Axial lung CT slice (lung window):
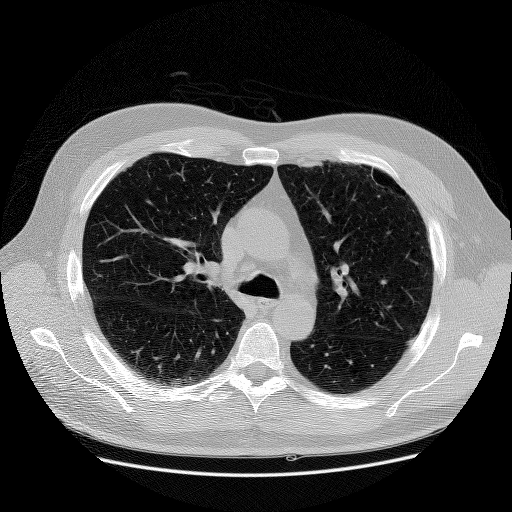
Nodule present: no